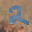
Label: 2